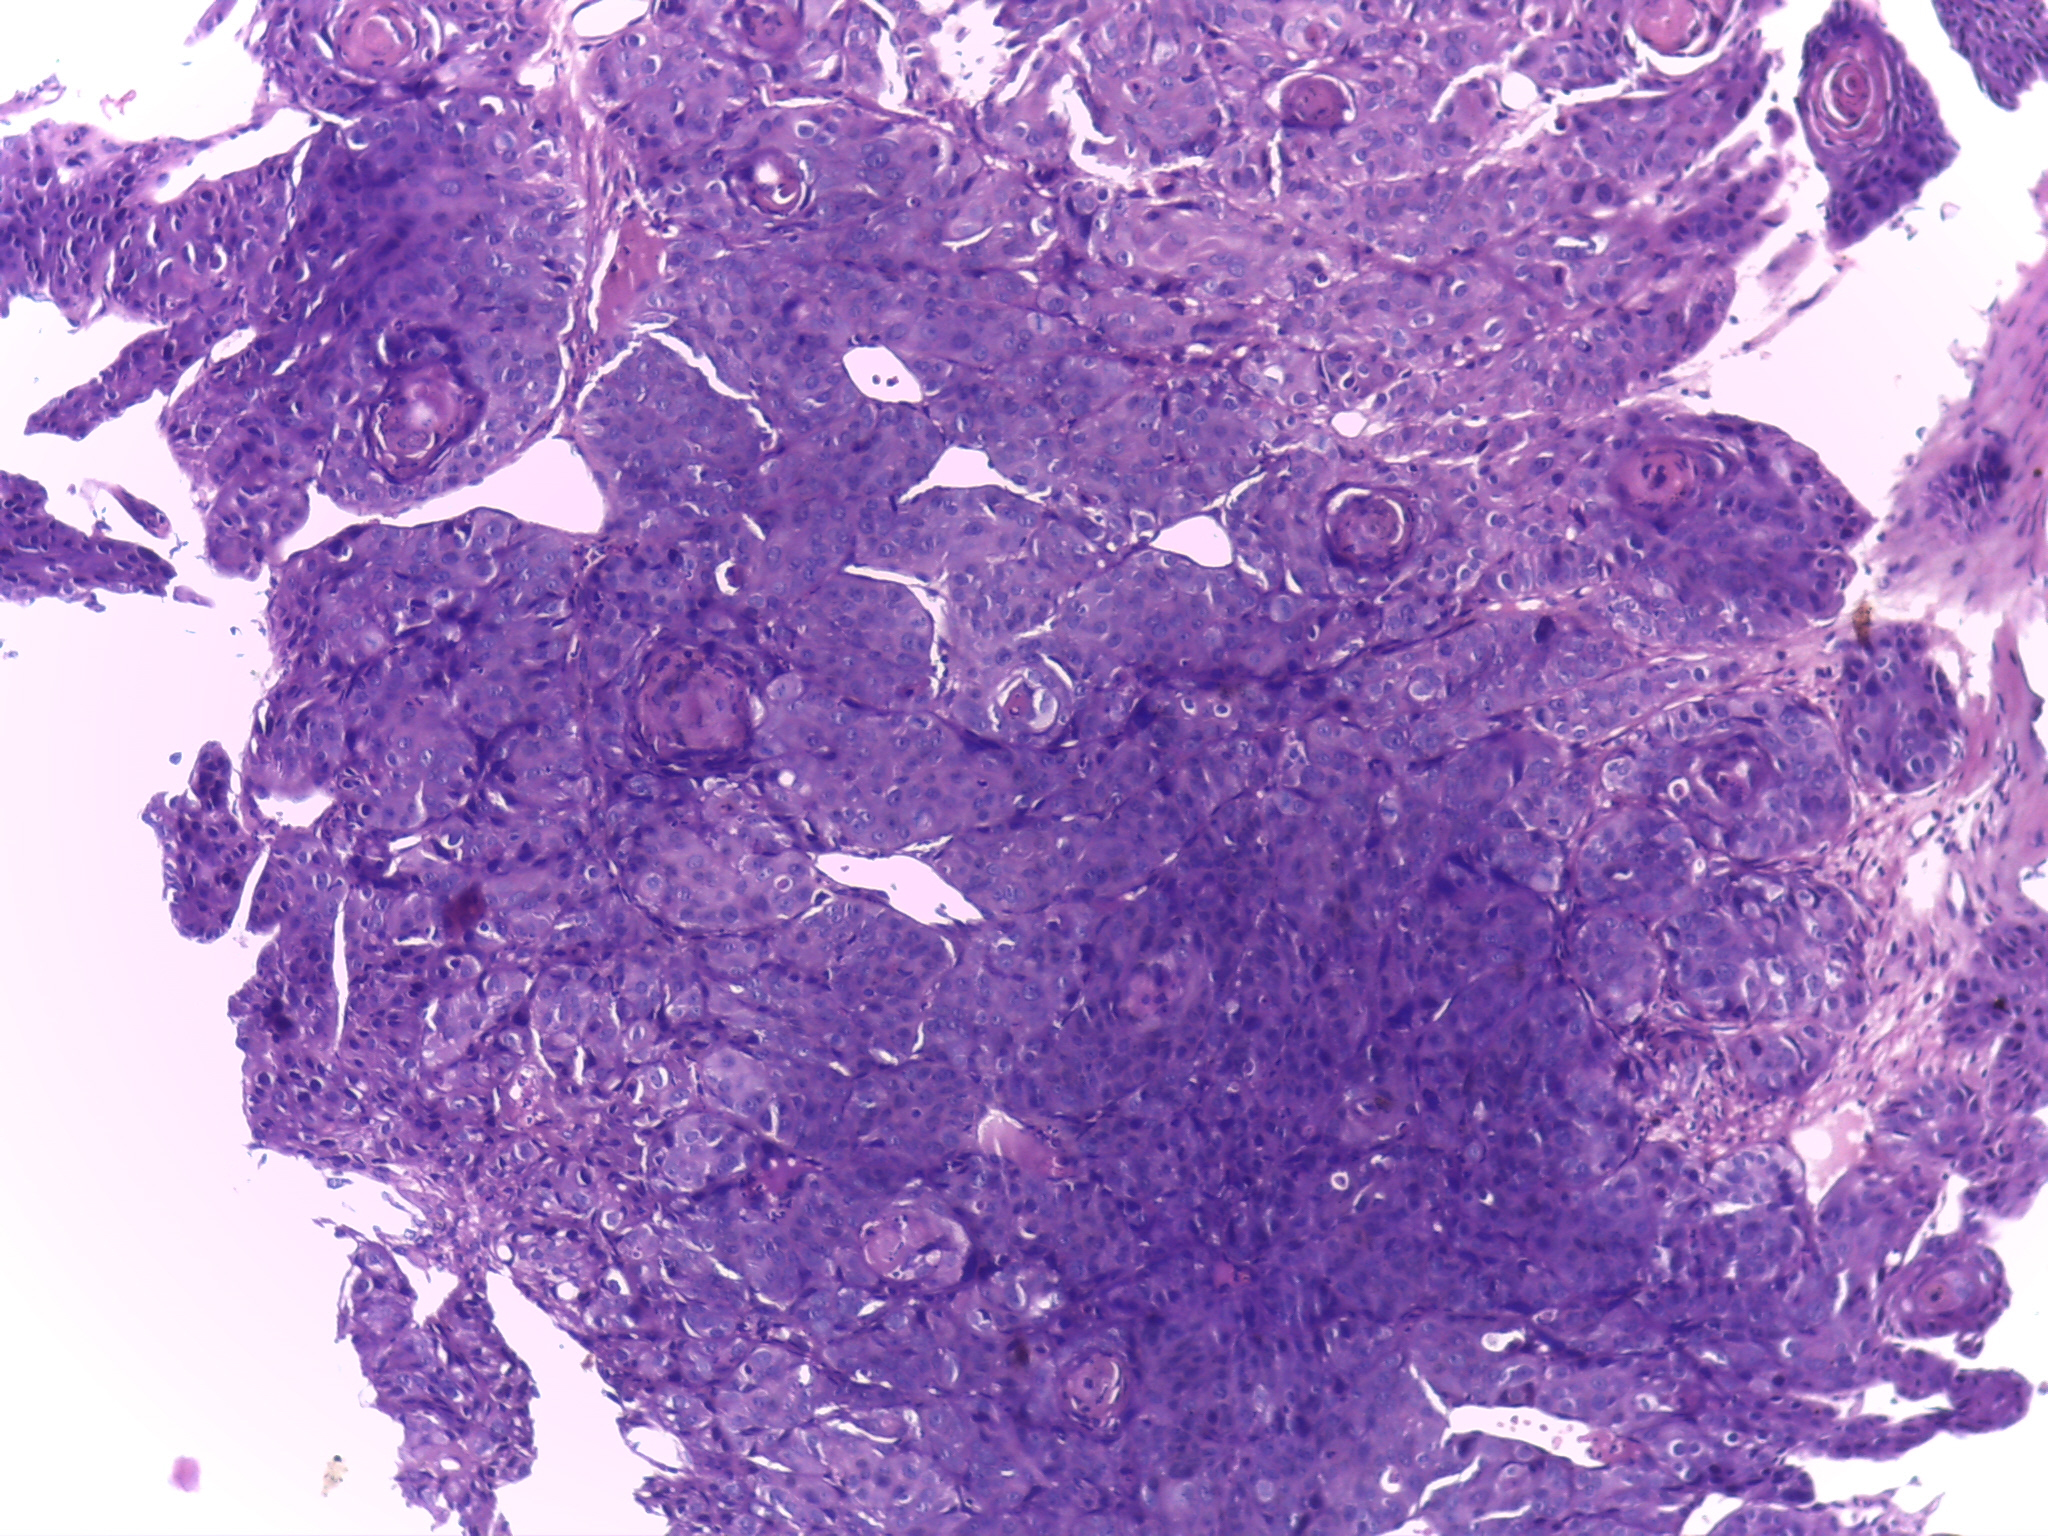
Diagnosis: OSCC